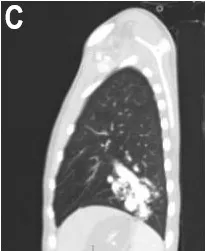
Computed tomography chest image showing pulmonary arteriovenous malformations in the left lower lobe.lateral view.
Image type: radiology (ct)